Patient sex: M
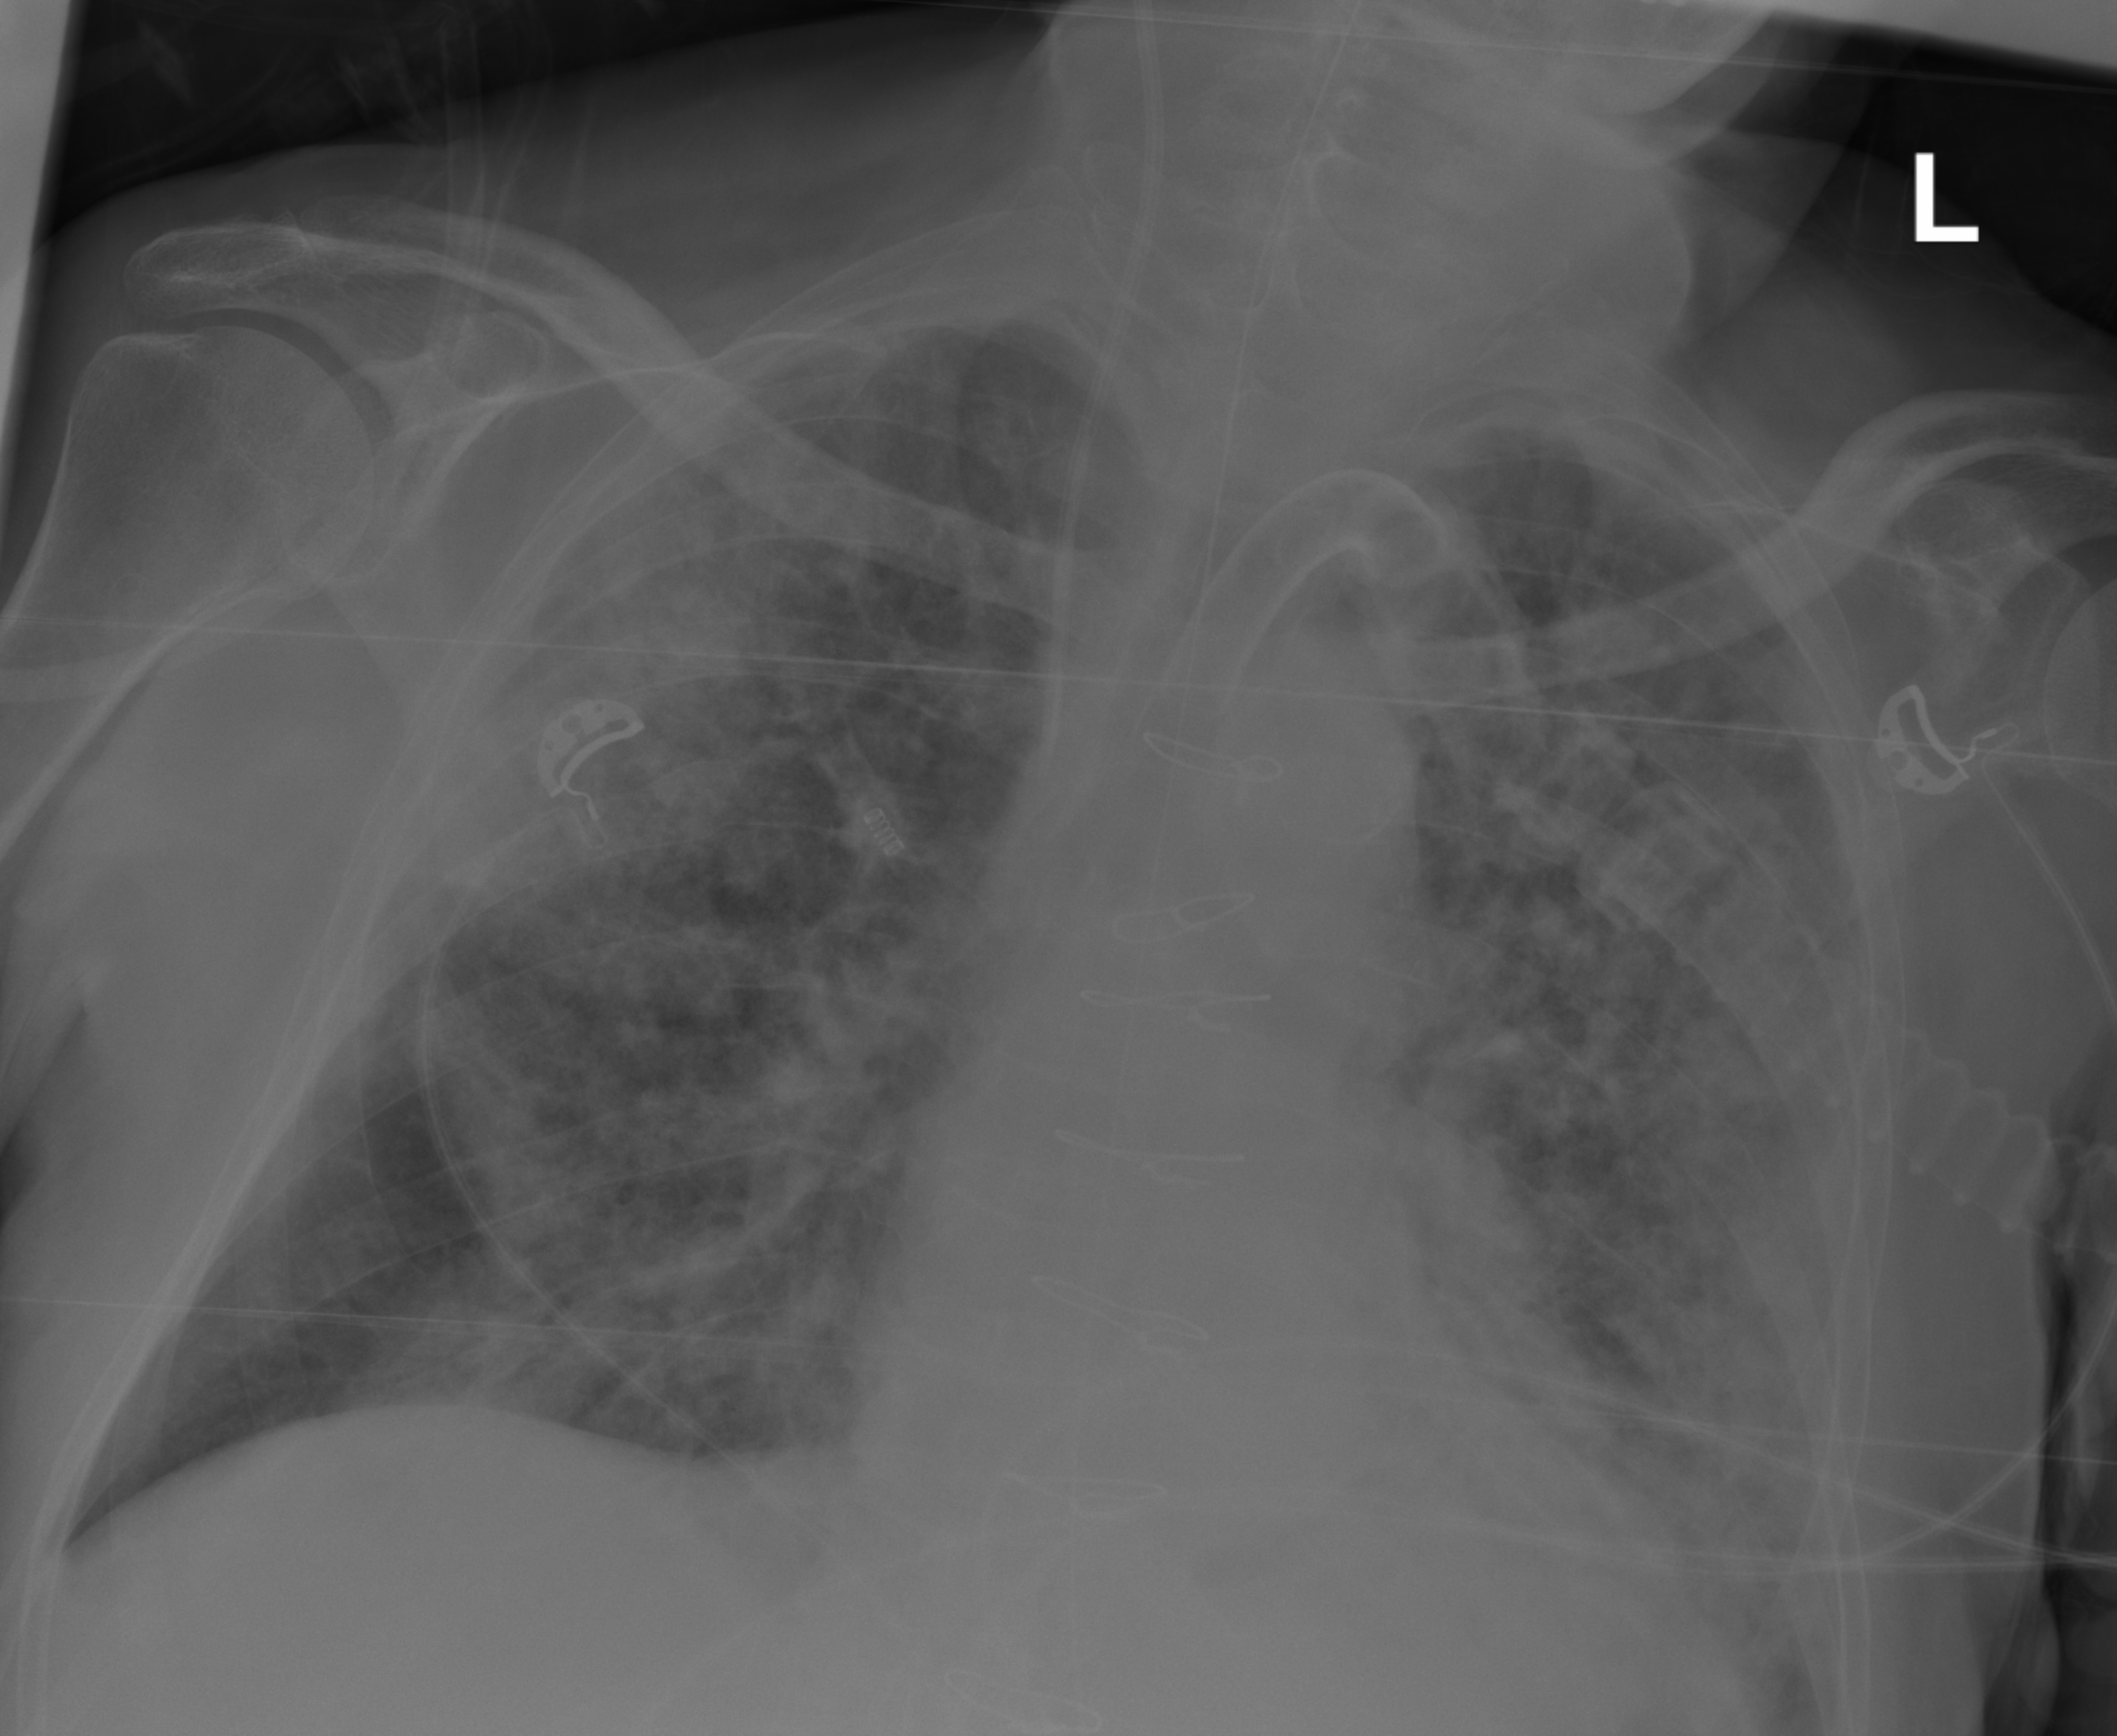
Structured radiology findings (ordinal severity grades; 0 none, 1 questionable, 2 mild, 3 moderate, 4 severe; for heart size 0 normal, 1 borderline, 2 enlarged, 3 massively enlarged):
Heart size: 2
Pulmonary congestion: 0
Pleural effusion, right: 0
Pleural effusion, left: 1
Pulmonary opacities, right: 3
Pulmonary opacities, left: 3
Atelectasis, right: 0
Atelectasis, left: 0